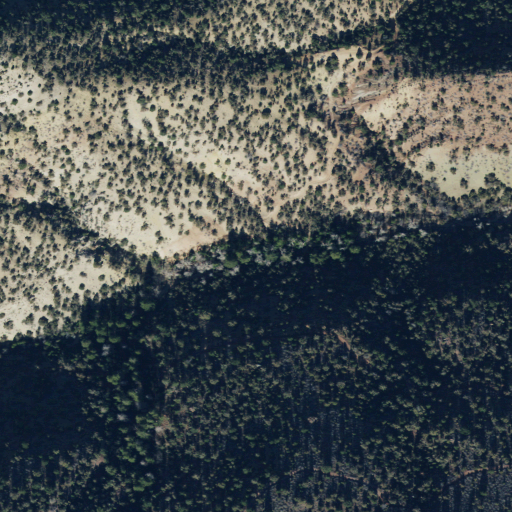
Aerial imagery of valley in Utah named Hideout Draw containing evergreen forest and shrub